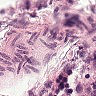
Metastatic tissue present: no